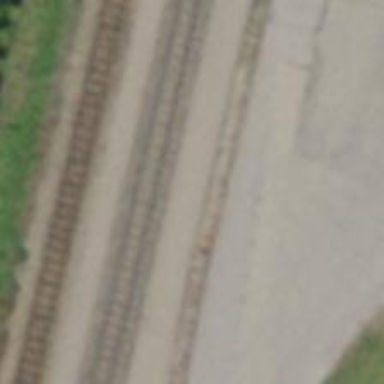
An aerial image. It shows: Uncontrolled railway crossing.